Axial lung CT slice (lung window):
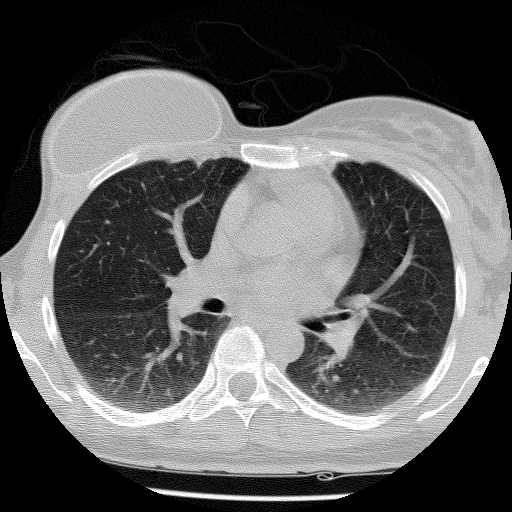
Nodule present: no